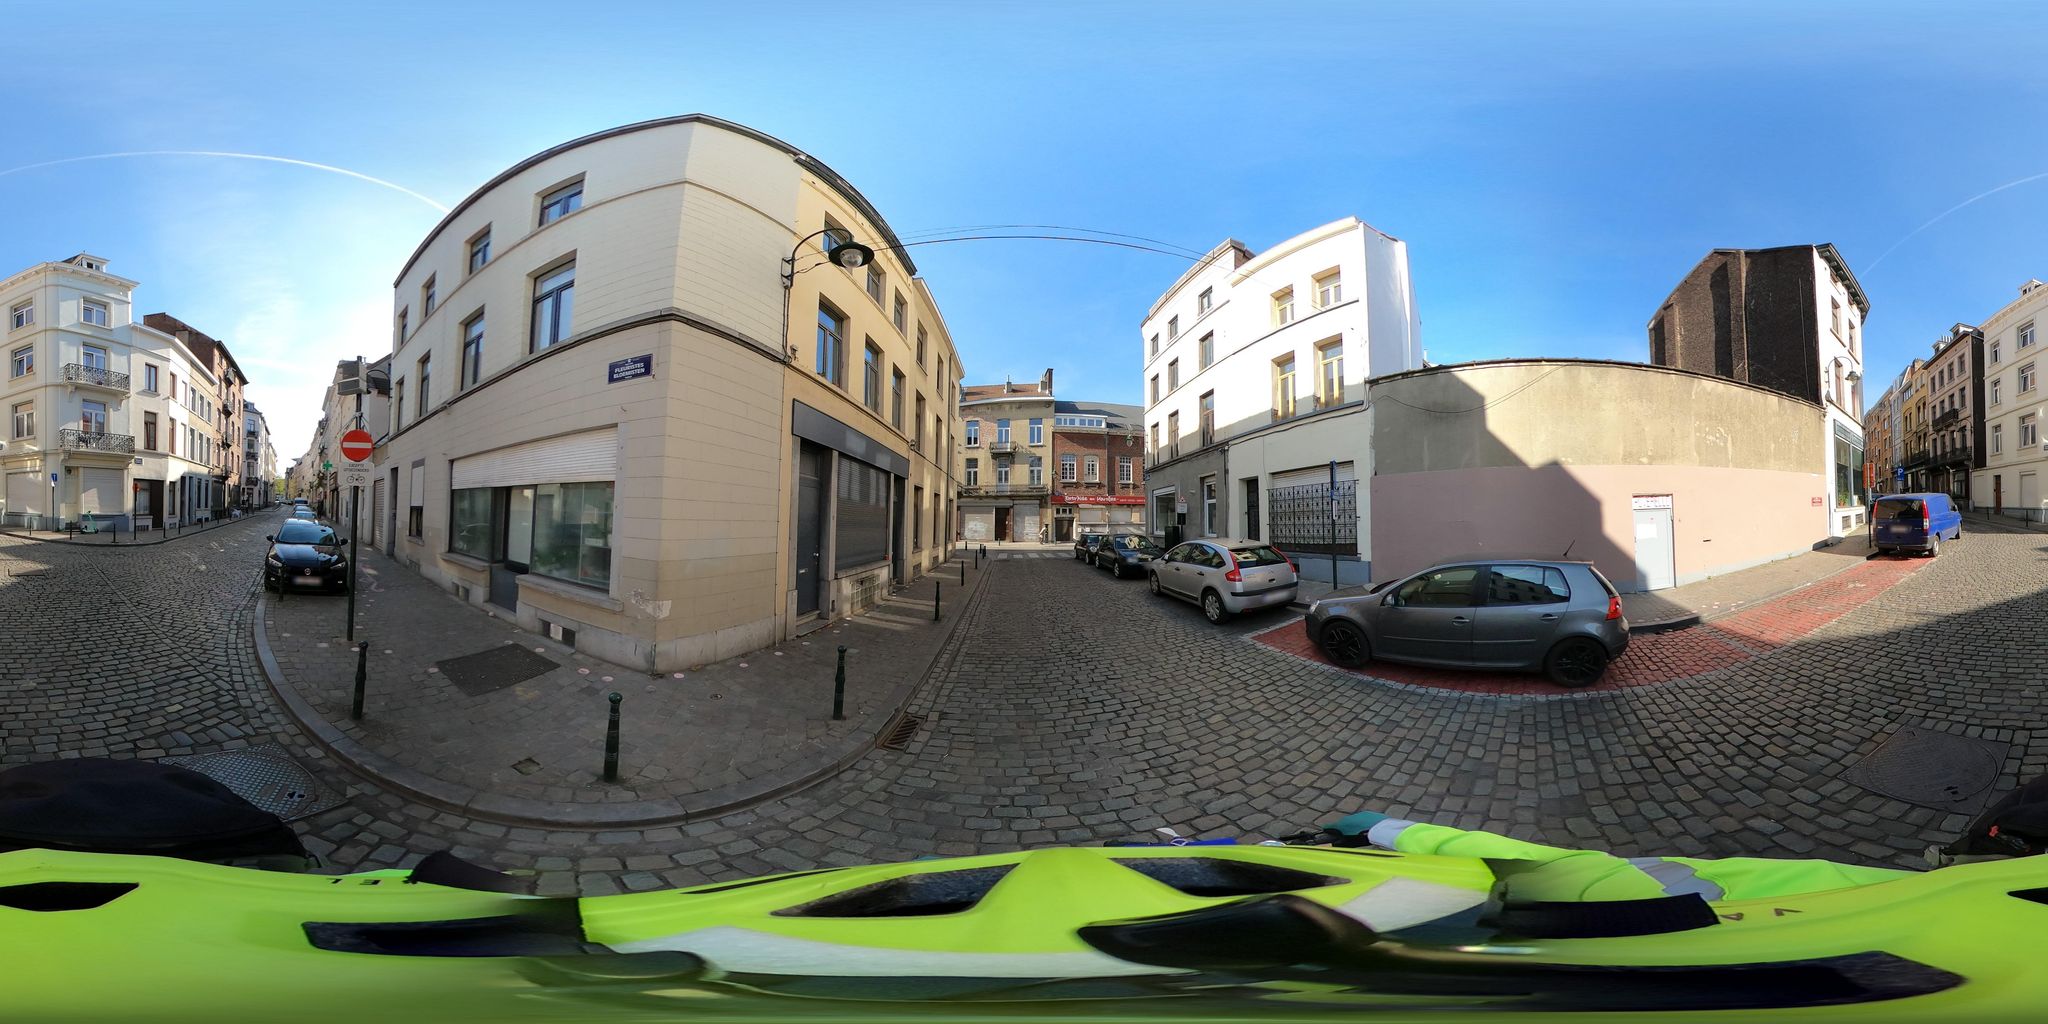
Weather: clear
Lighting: day
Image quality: good
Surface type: railway
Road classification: living_street
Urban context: urban centre
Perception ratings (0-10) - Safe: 1.73, Lively: 8.7, Beautiful: 0.33, Boring: 0.46, Depressing: 3.91, Wealthy: 0.99